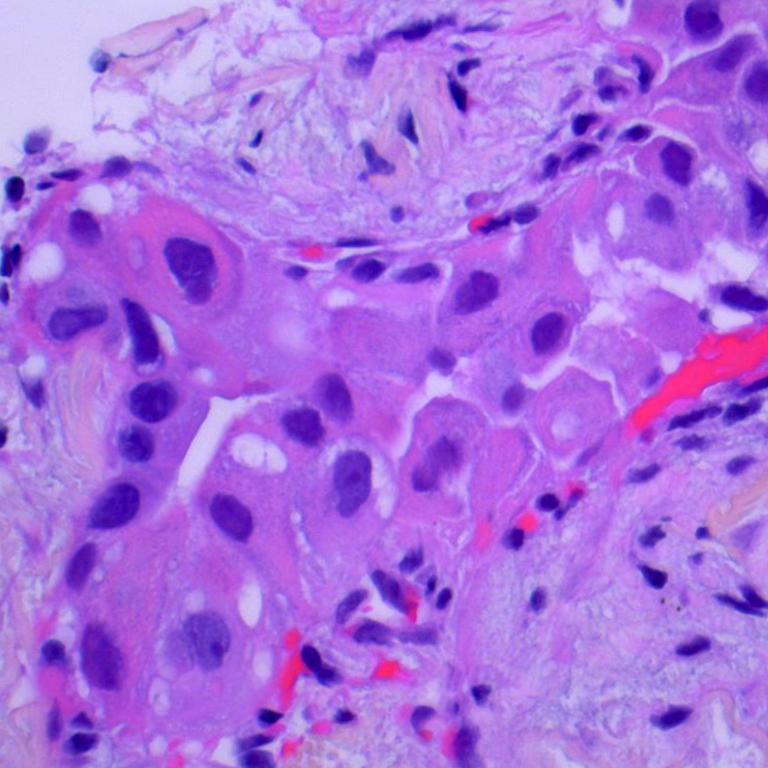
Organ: lung
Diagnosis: adenocarcinomas